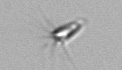
Label: Calciopappus